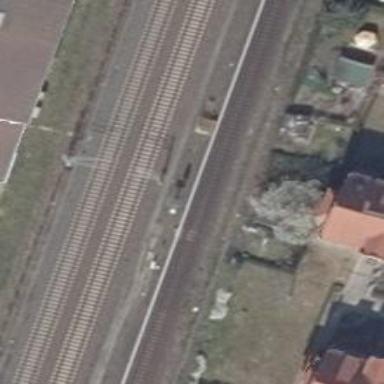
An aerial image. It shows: Railway signal.